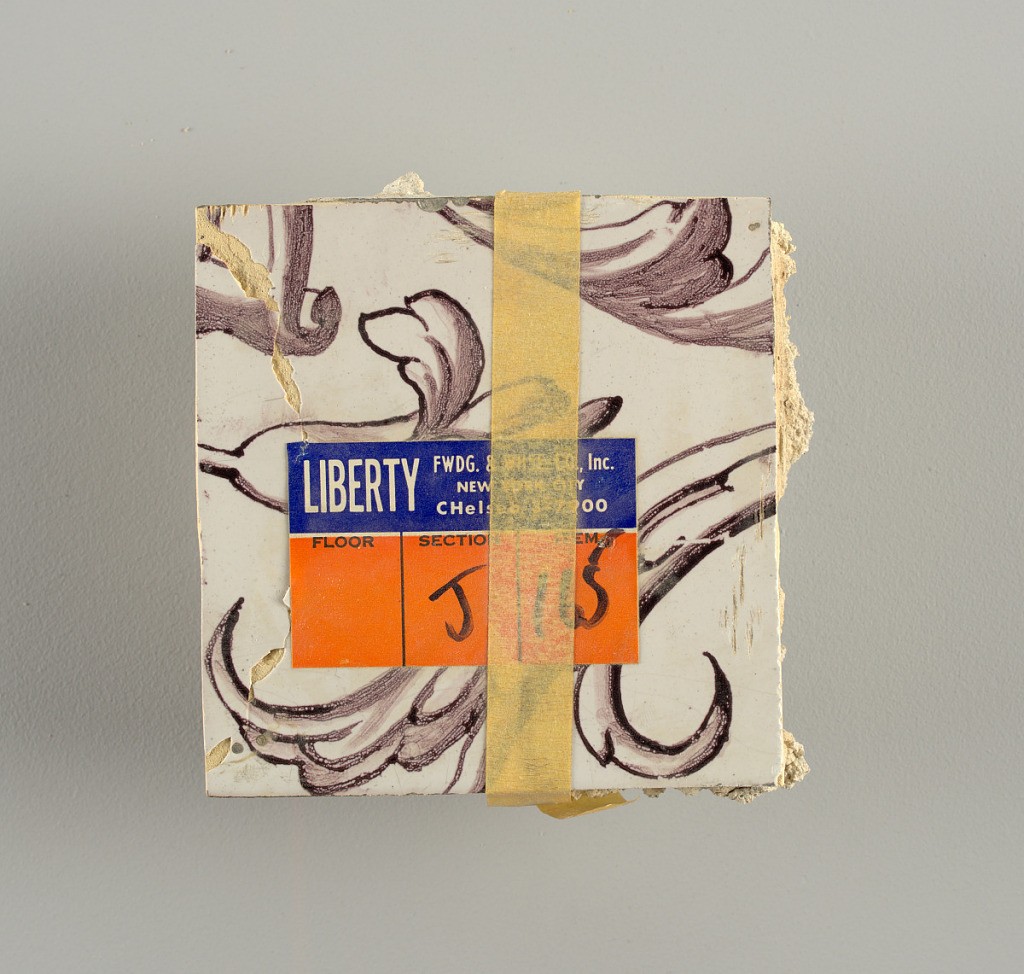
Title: Wall facing
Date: ca. 1725
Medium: tin-glazed earthenware, underglaze
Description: Two vertical rectangles, twenty-three tiles high.  A) Nine tiles wide at top; seven tiles wide at bottom.  B) Ten and one-half tiles wide.

Arabesque design of foliage.  A) with centered figure of Justice under a canopy.  B) with centered urn.